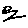
Label: zigzag